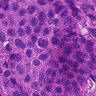
Metastatic tissue present: yes